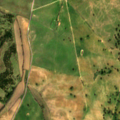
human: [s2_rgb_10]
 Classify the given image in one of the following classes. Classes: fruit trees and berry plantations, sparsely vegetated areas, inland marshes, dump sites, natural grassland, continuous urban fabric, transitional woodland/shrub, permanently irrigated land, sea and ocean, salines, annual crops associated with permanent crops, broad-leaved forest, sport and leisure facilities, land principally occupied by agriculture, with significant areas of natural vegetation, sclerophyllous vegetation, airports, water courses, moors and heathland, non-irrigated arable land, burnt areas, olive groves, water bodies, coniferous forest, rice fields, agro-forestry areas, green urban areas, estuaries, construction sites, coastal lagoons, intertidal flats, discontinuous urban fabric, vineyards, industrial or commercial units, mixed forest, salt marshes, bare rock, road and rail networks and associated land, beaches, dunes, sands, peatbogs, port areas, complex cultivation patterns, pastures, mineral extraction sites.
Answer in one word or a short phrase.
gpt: non-irrigated arable land, agro-forestry areas, transitional woodland/shrub